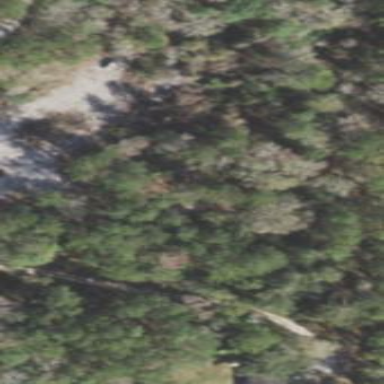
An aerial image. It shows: Mixed leaf woodland.